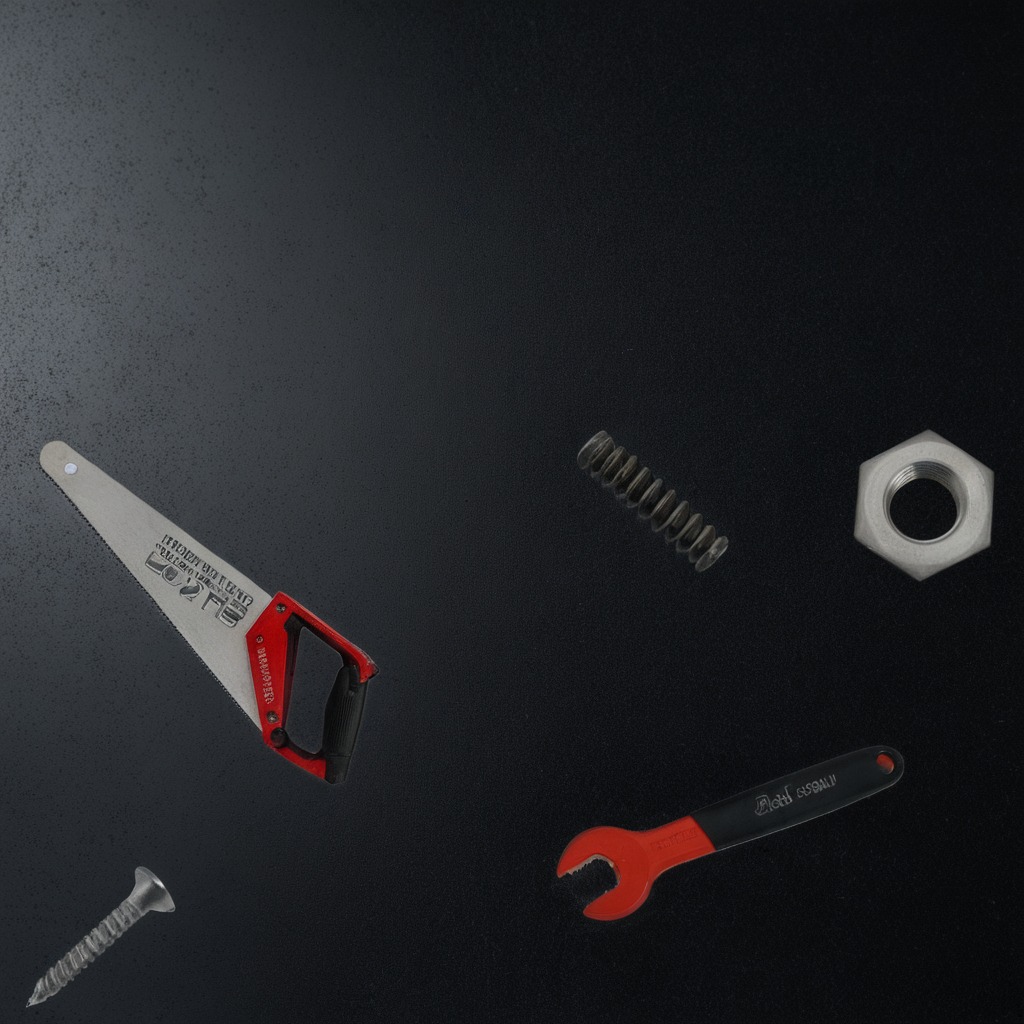
A machine screw, a coiled metal spring, a hand saw, a metal nut, and a wrench are lying on a clean granite tabletop.